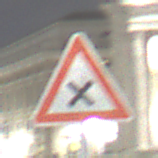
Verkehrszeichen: KreuzungOderEinmuendung
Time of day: Night
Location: Outdoor (Urban)
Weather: PartlyCloudy
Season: NotSpecified
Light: Artificial